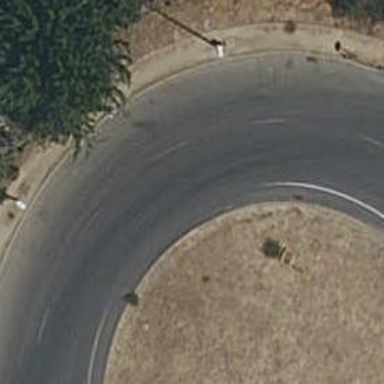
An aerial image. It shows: Roundabout at tertiary road junction.